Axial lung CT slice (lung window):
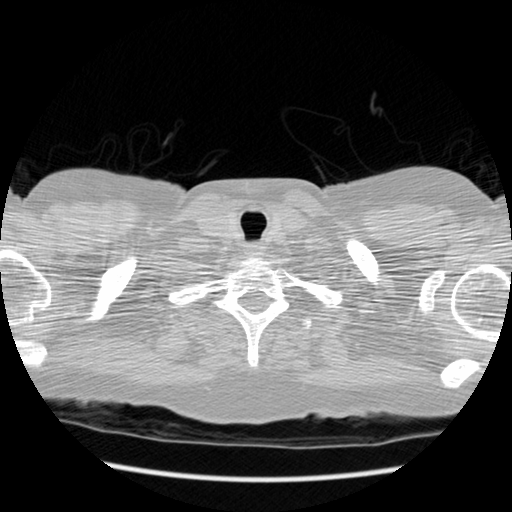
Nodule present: no